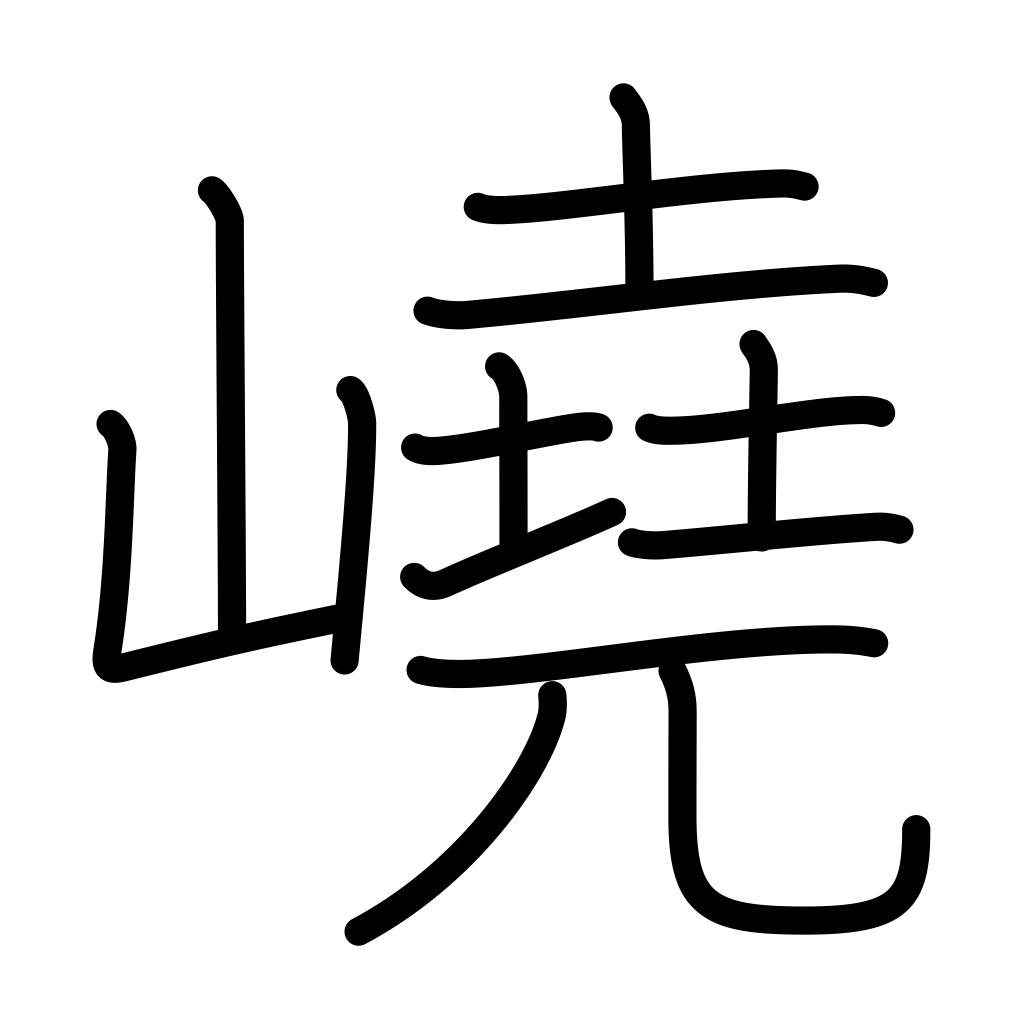
Meaning: high, towering